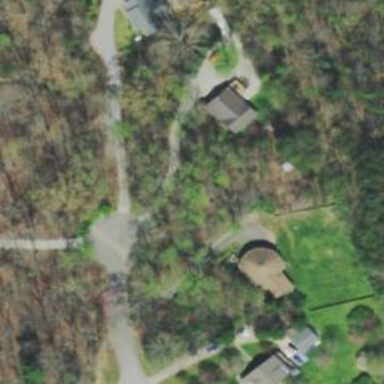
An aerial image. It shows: Driveway.